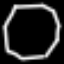
Label: octagon